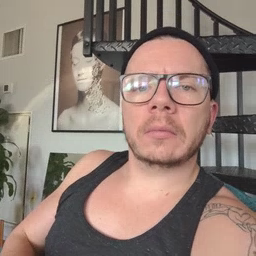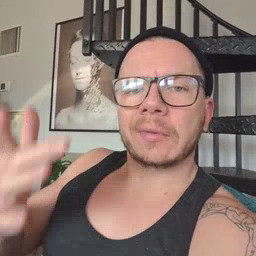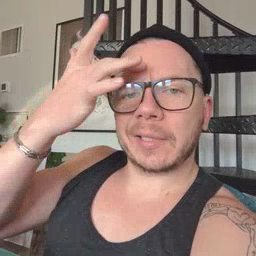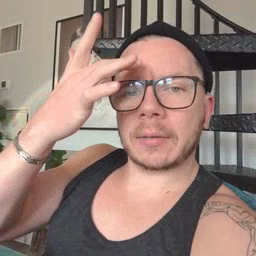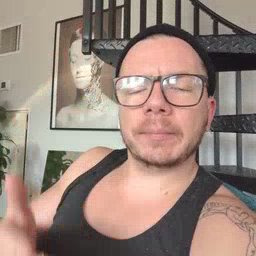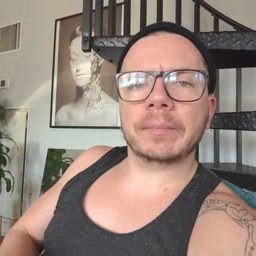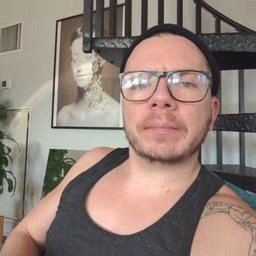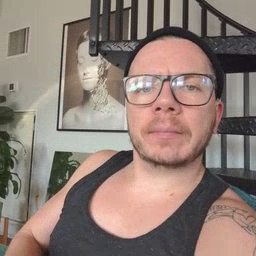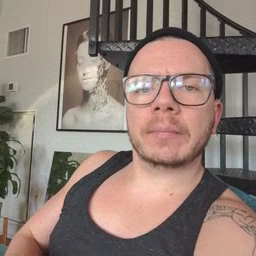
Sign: sick